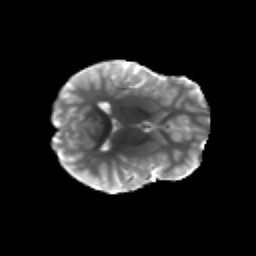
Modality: T2w
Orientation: axial
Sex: female
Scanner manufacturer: siemens
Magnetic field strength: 3 T
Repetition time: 5 s
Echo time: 0.071 s